Question:
Why the output is 4 and 4? Isn't it supposed to be 3 and 4?
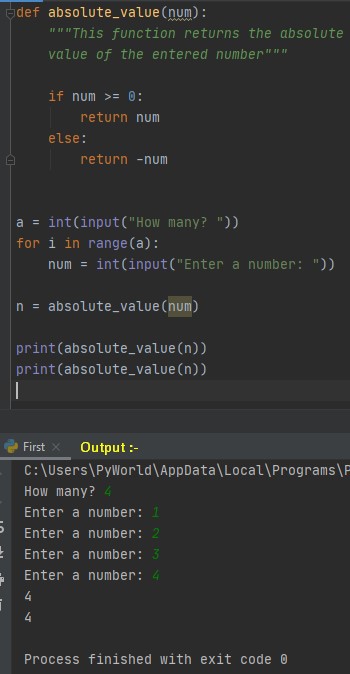
Answer: You have a 'for' loop where you read input each time and each time overwrite the variable 'num' with that new inout. After the end of the 'for' loop 'num' contains the last value input Which is '4'.
You then call you 'absolute_value()' method on it and save that return (which is '4') into the variable 'n'.
Then you call 'print(n)' twice and so print the value that is saved in 'n' two times.
If you want to call your 'absolute_value()' method on each input and print the return for each input, then those two lines need to be indented so that they are inside the 'for' loop.